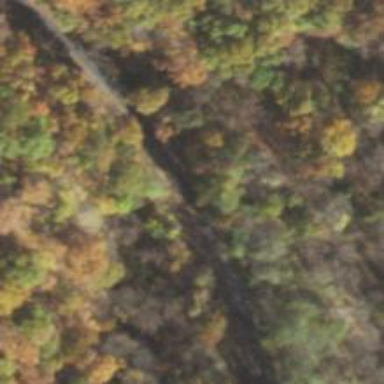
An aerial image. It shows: Path with asphalt surface running alongside embankment.